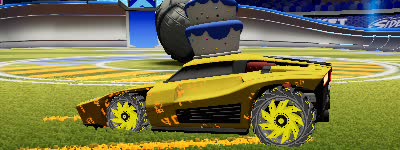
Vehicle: breakout